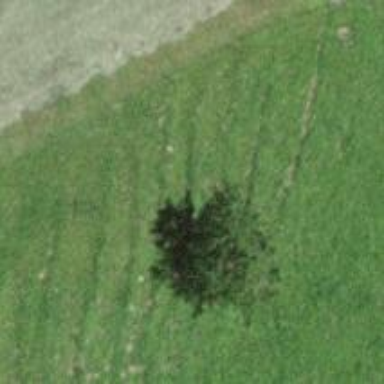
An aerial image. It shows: Beautiful tree in nature.